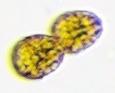
Label: Margalefidinium